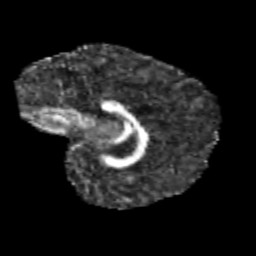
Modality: FA
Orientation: sagittal
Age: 12
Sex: male
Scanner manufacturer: siemens
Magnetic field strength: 3 T
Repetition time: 3.8 s
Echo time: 0.07 s